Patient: sex M, age 64
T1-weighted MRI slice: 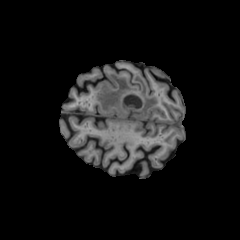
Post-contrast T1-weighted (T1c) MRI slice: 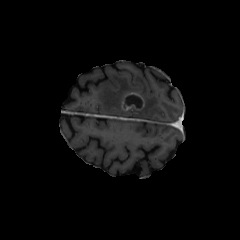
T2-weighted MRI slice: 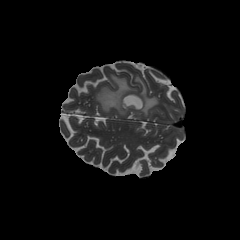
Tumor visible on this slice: yes
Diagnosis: Glioblastoma, IDH-wildtype
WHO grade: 4